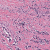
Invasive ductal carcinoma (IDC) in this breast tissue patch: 1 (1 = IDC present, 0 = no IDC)